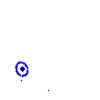
Particle: electron